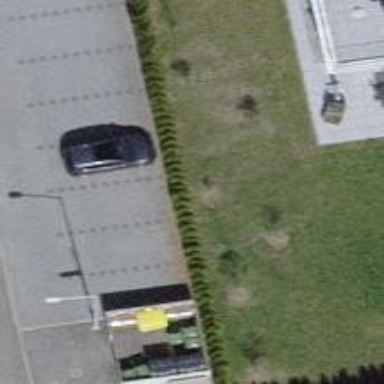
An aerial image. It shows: Parking area with surface.